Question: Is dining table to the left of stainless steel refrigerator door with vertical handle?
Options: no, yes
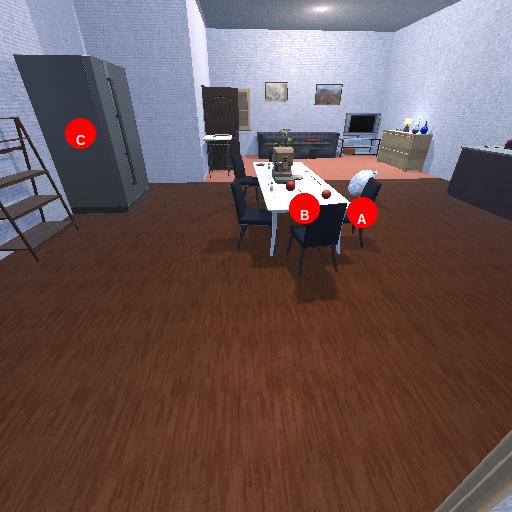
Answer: no